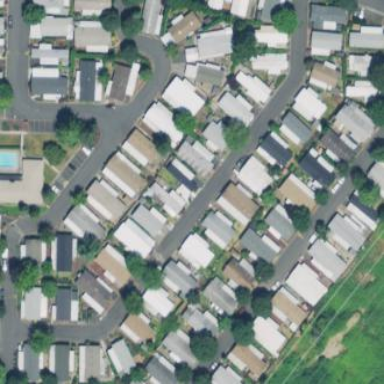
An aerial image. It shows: Residential area designated as trailer park.